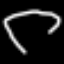
Label: diamond